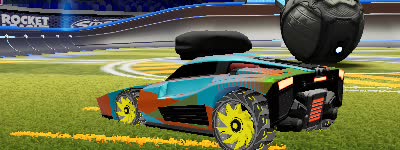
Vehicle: breakout